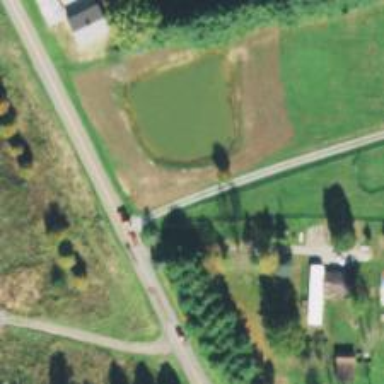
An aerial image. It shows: Driveway leading to service road.